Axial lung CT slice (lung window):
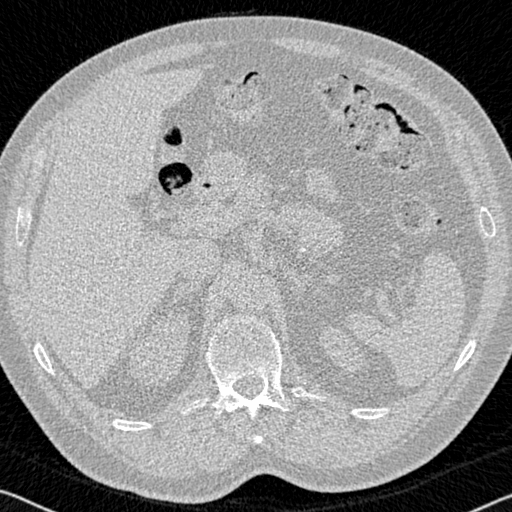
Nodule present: no